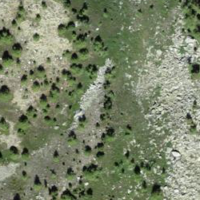
EUNIS habitat code: 31
Species observed at this site:
Oenanthe oenanthe